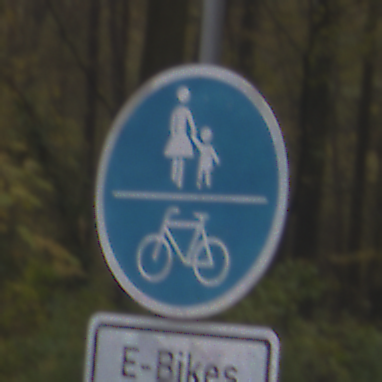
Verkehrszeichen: GemeinsamerGehUndRadweg
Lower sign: BesondereFahrzeugeUndTransportgueter13
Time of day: MorningAfternoon
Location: Outdoor (Nature)
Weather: Overcast
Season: Autumn
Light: Natural